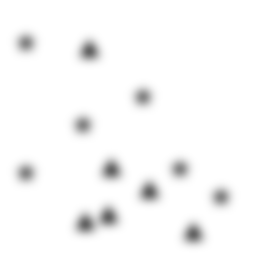
Squares: 0
Triangles: 6
Stars: 6
Total shapes: 12